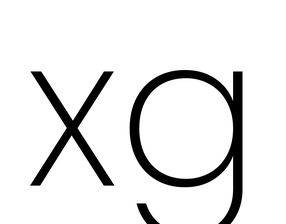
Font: Poppins-ExtraLight